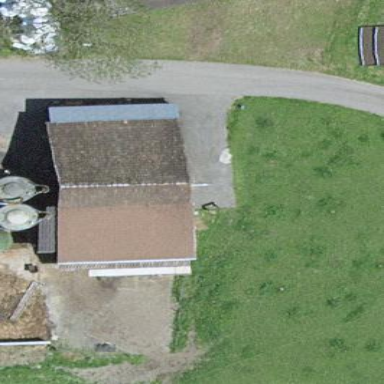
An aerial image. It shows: Stable.